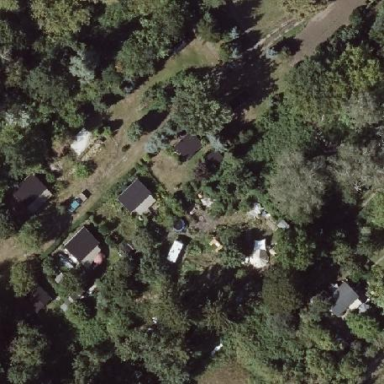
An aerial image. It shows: Allotments area.